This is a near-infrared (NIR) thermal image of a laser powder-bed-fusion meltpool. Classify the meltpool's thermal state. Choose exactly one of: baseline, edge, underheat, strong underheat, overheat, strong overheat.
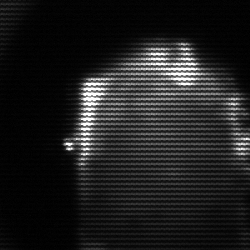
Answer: baseline